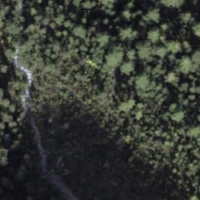
EUNIS habitat code: 43
Species observed at this site:
Orthilia secunda